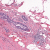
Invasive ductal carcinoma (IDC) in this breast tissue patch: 0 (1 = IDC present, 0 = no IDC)